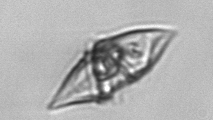
Label: Gyrodinium